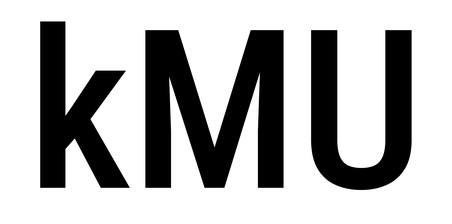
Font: Roboto_Condensed_Medium